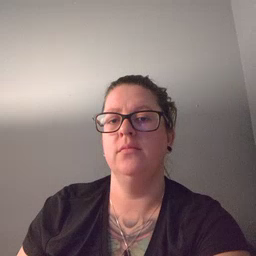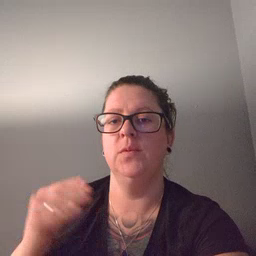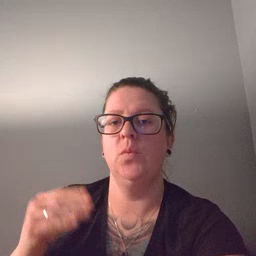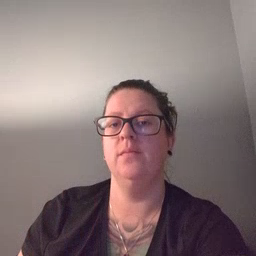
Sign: store